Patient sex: M
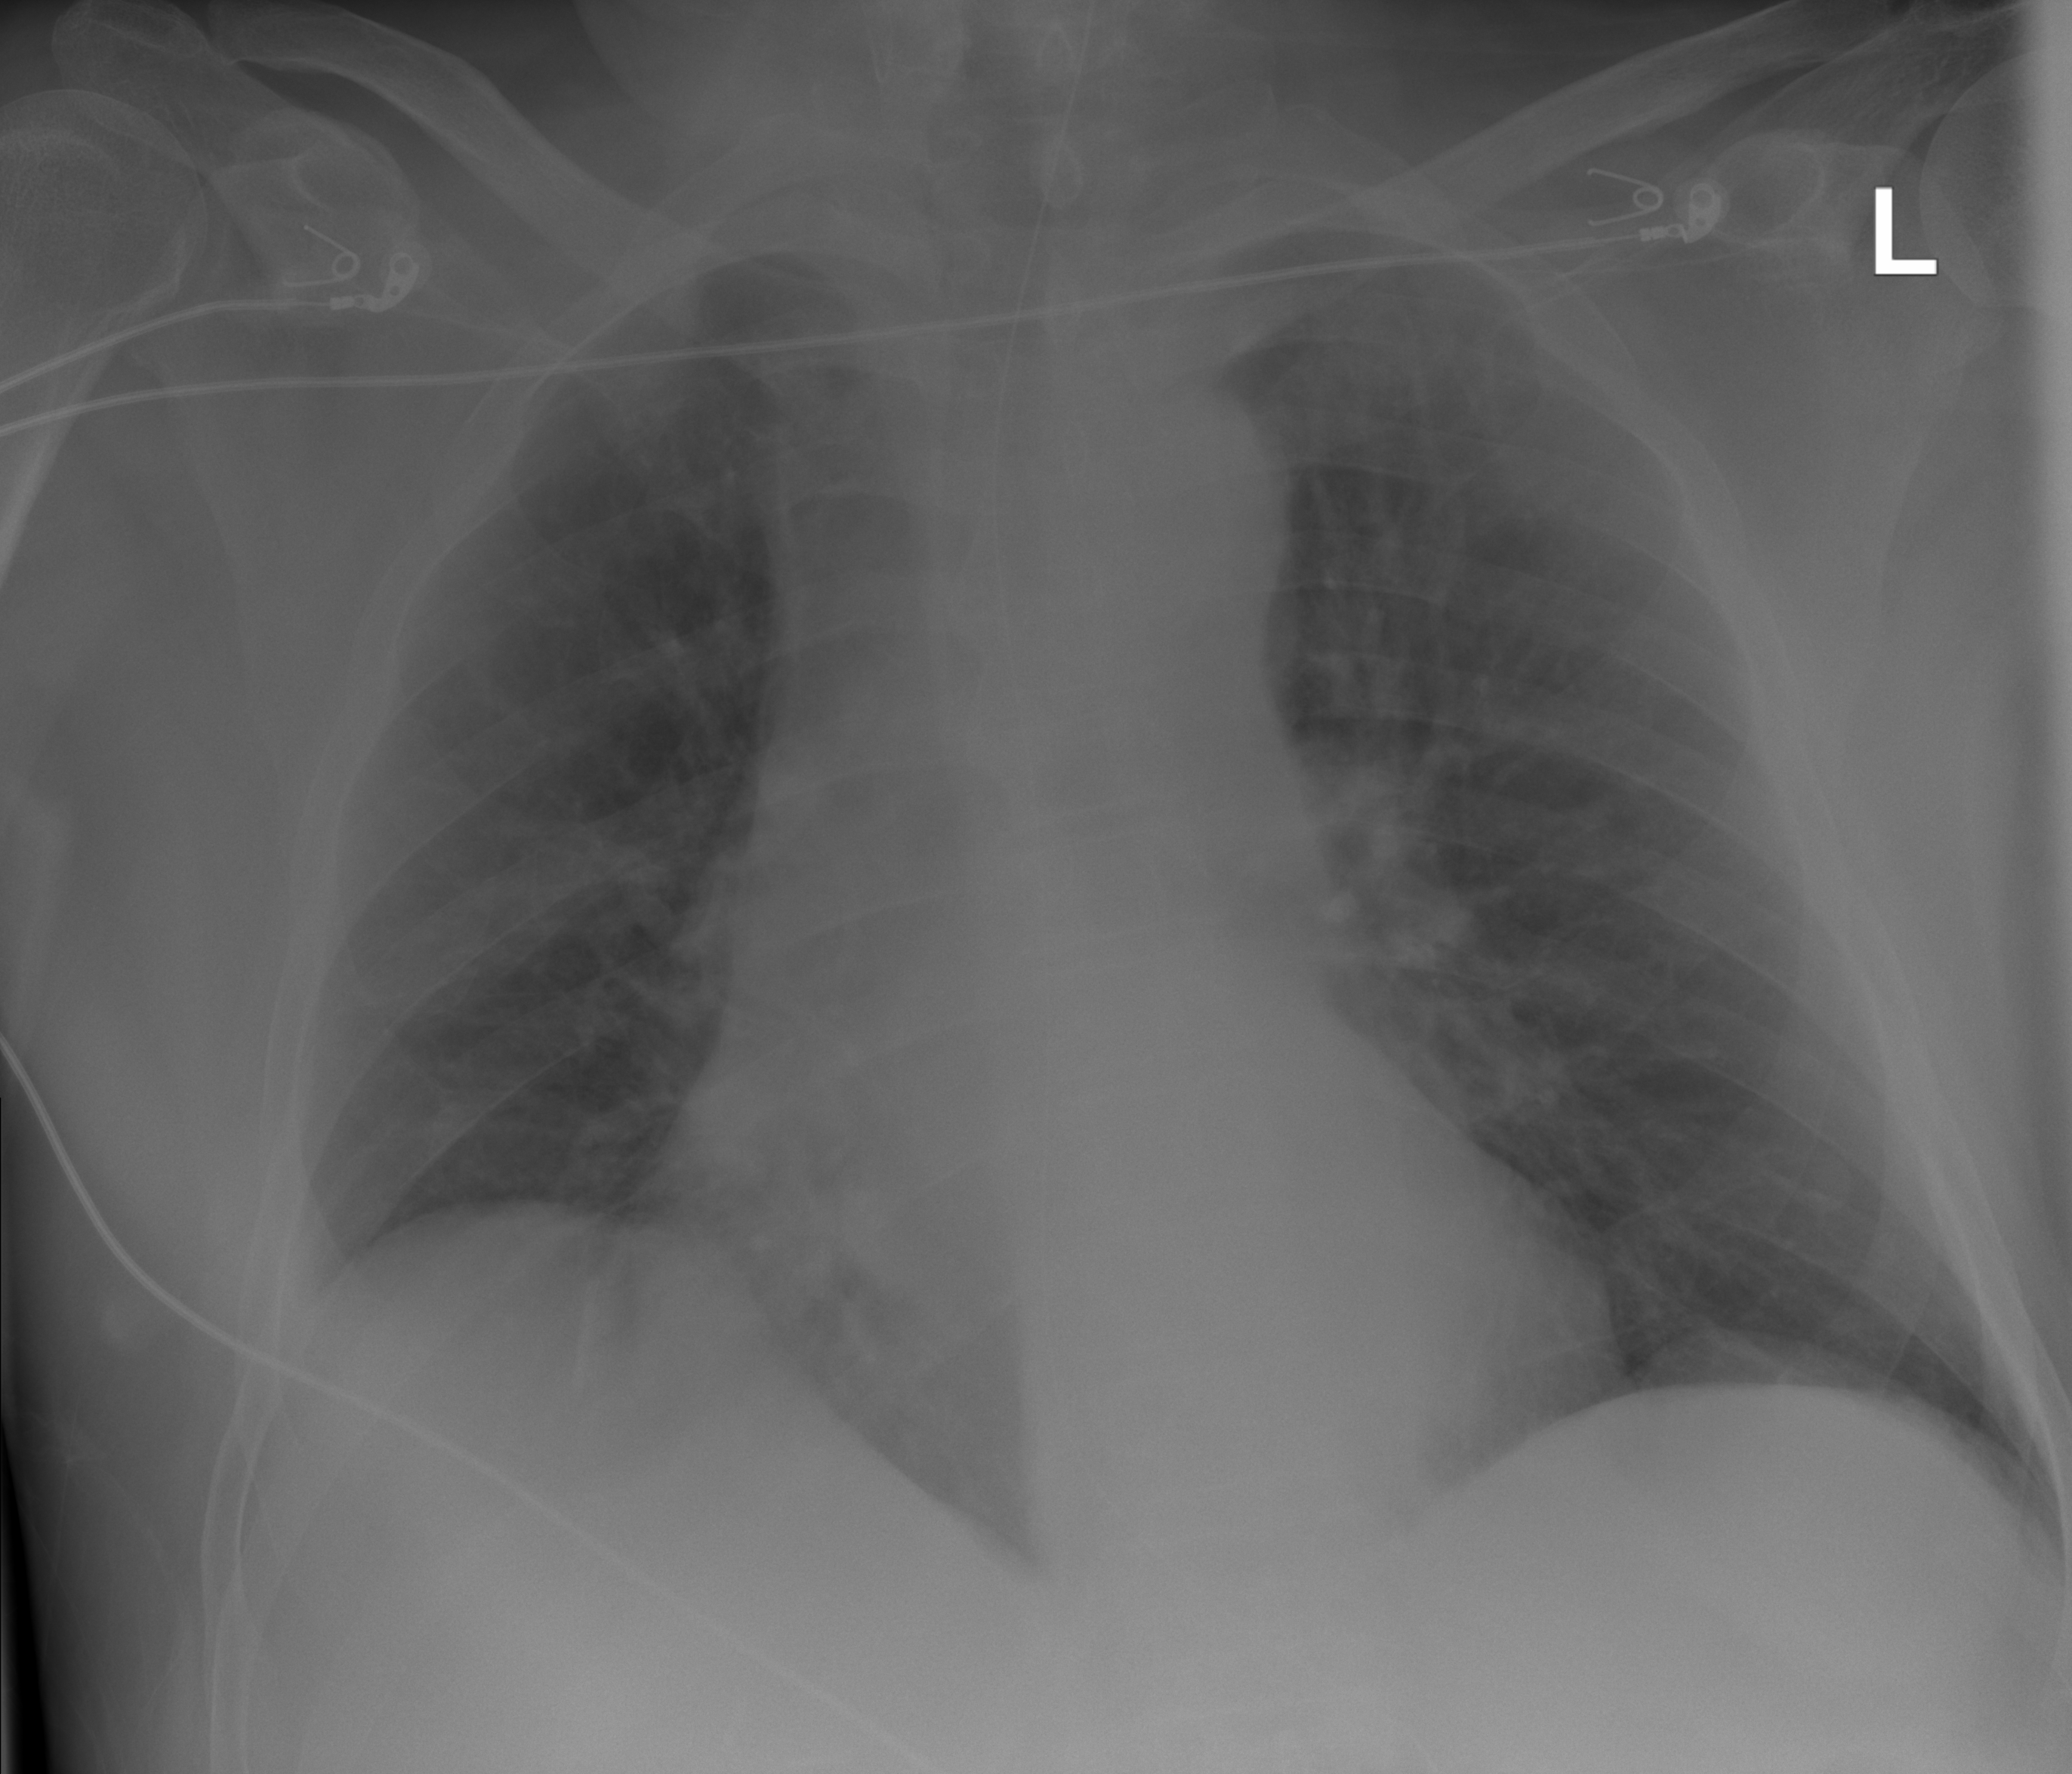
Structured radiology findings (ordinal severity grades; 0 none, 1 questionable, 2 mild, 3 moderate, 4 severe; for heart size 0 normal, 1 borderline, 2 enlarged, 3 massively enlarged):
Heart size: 2
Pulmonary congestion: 2
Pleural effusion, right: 0
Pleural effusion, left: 0
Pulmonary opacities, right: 2
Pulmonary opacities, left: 2
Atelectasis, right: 0
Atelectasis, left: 0